Question: I have a python file filled with functions that I need to post using jsonrpc. Currently I can post the functions to the desired site and get results in python. But now I want to run the the python script from C#, get the results and do something with them. I am having troubles getting the python script to run and return the results to C#
I prefer to not download IronPython, so a solution that doesn't use it would be helpful.
What happens now is it there is a shell that pop ups quick then disappears when the 'Process.Start(start))' line is hit. Then nothing is returned to the reader.
Python Code:
'''
#!usr/bin/python
import sys
import json
import jsonrpclib
def dc_906(orderid, givexNum, amount):
jsonrpclib.config.use_jsonclass = True
server = jsonrpclib.Server('https://dev-dataconnect.com:50')
ping1 = server.dc_906('en', orderid, 'userid', 'password', num, amount)
print jsonrpclib.history.response #this could be a "return" instead of print, not sure.
if __name__ == "__main__":
function = sys.argv[1]
orderid = sys.argv[2]
num = sys.argv[3]
amount = sys.argv[4]
if function == 'dc_906':
dc_906(orderid, num, amount)
'''
C# code to execute the process (gotten from: <URL>
'''
try
{
ProcessStartInfo start = new ProcessStartInfo();
start.FileName = @"C:\Python27\python.exe"; //full path to python.exe
//start.FileName = @"C:\Windows\system32\cmd.exe";
//start.Arguments = string.Format("{0} {1} {2} {3}", @"C:\Users\J1035\Documents\Python27\GiveX_python\test.py", "123456789", "603628982592000186162", 20.00);
start.Arguments = string.Format("{0} {1}", @"C:\Users\J1035\Documents\Python27\GiveX_python\test.py", "1234<PHONE>592000186162 20.00");
start.UseShellExecute = false;
start.RedirectStandardOutput = true;
using(Process process = Process.Start(start))
using (StreamReader reader = process.StandardOutput)
{
string foo = reader.ReadToEnd();
TxtResultOutput.Text += foo;
}
}
catch (Exception ex)
{
var foo = ex.Message;
}
'''
Results from running the python script on the command line:

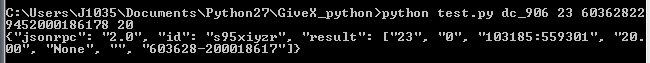
Answer: It looks like you're forgetting the "dc_906" in your arguments line. Your function isn't being called without it.